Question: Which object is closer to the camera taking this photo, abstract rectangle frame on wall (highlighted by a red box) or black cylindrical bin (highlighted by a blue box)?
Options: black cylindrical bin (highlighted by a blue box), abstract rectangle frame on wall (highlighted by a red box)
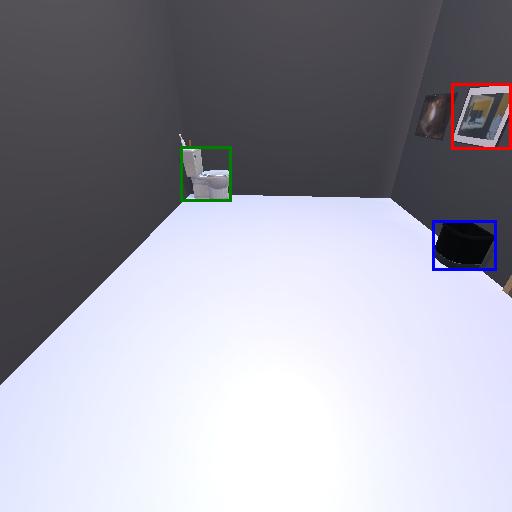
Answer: black cylindrical bin (highlighted by a blue box)